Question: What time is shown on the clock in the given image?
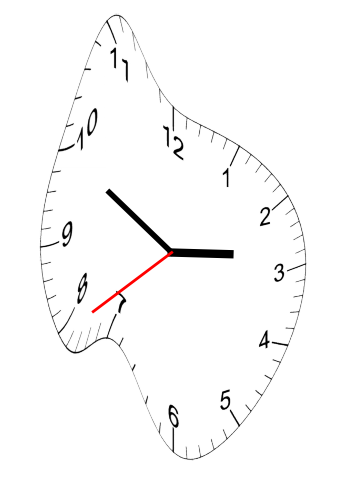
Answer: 02:49:39